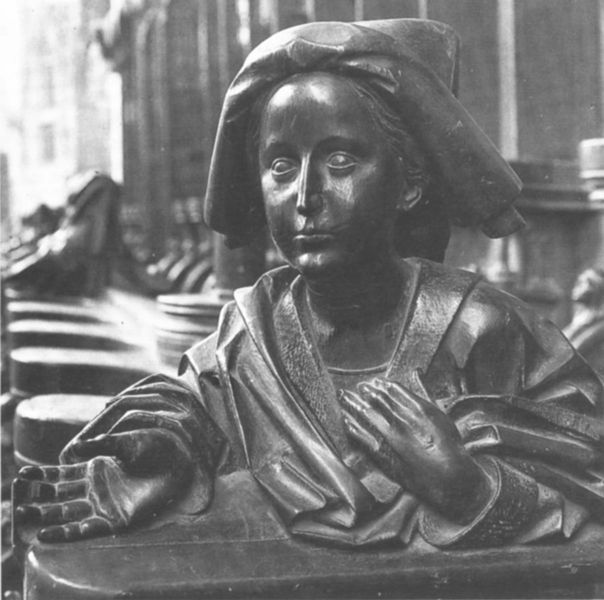
Titel: Chorgestühl
Künstler: Michel Erhart
Standort: Ulm, Münster (EU - D - BW)
Schlagwörter: hand, mann, umhang, mädchen, brust, finger, frau, geste, holz, hut, mund, nase, blick, haube, jung, mütze, augen, falten, gesicht, kragen, stein, hände, porträt, kirche, figur, gewand, haare, mantel, kind, brustbild, kinn, skulptur, statue, magd, hands, hat, robes, white, bench, black, dark, dress, face, female, gestühl, gray, grey, hair, nose, robe, weib, woman, büste, starr, brown, palm, bronze, faltenwurf, junge, foto, fotografie, jungfrau, schwarz weiß, schnitzerei, wood, halbprofil, gut, man, stone, background, building, ear, girl, head, street, boy, child, eyes, metal, herz, exterior, black and white, bust, guss, cap, chin, mouth, flight, movement, photo, sculpture, geschnitzt, outside, public, clothes, neck, detail, medieval, chorgestühl, eye, fingers, figure, lips, brinze, carving, begging, forehead, kid, scary, action, photograph, photography, serious, copper, heart, curch, pilgrim, nun, hamd, firl, photgraph, open air, chicks, chick, photogrpah, churc, open hand, nec, afce, satue, little kid, casting